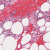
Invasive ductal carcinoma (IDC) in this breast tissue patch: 0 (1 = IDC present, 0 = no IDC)